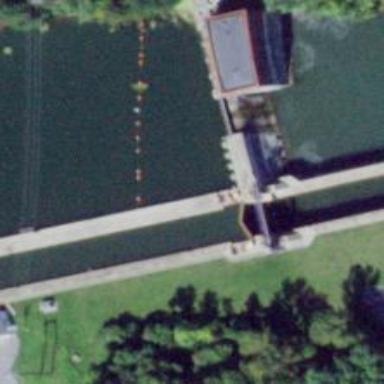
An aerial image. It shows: Lock gate on waterway.